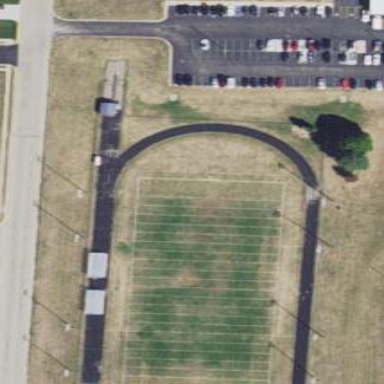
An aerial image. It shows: Pitch for American football.